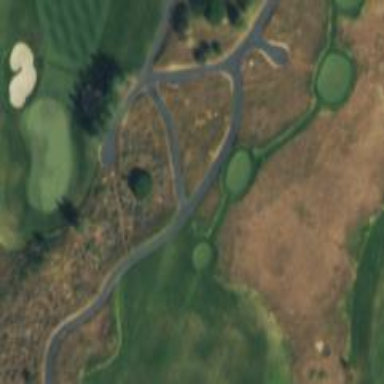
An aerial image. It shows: Track designated as Golf Cart Path.